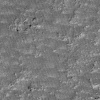
Atmospheric dust classification: not_dusty